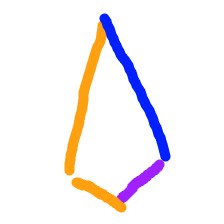
Shape: kite